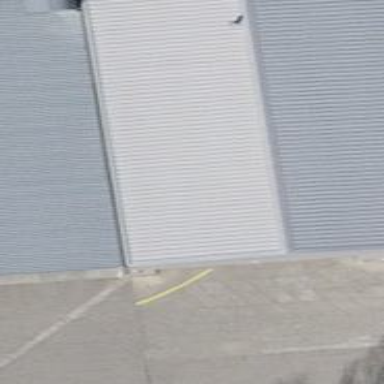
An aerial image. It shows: View of roof of building.